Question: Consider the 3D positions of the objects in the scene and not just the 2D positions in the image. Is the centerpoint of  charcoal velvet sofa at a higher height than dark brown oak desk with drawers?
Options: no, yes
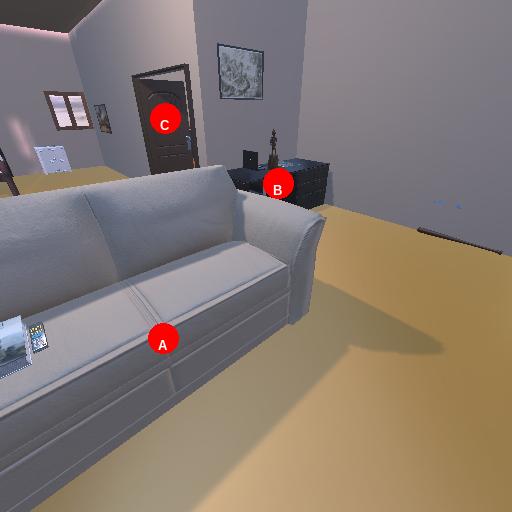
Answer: no